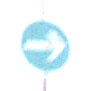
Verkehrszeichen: VorgeschriebeneFahrtrichtungHierRechts
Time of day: MorningAfternoon
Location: Outdoor (Nature)
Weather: PartlyCloudy
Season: Winter
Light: Natural